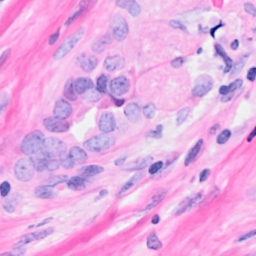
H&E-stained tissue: Breast